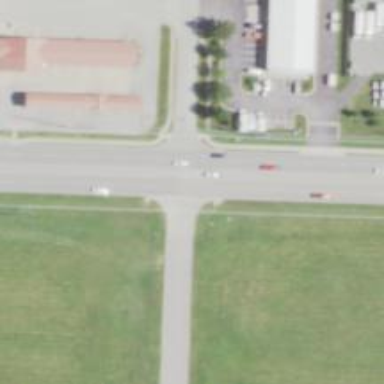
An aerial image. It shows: Unmarked crossing on asphalt footway.